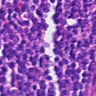
Metastatic tissue present: no